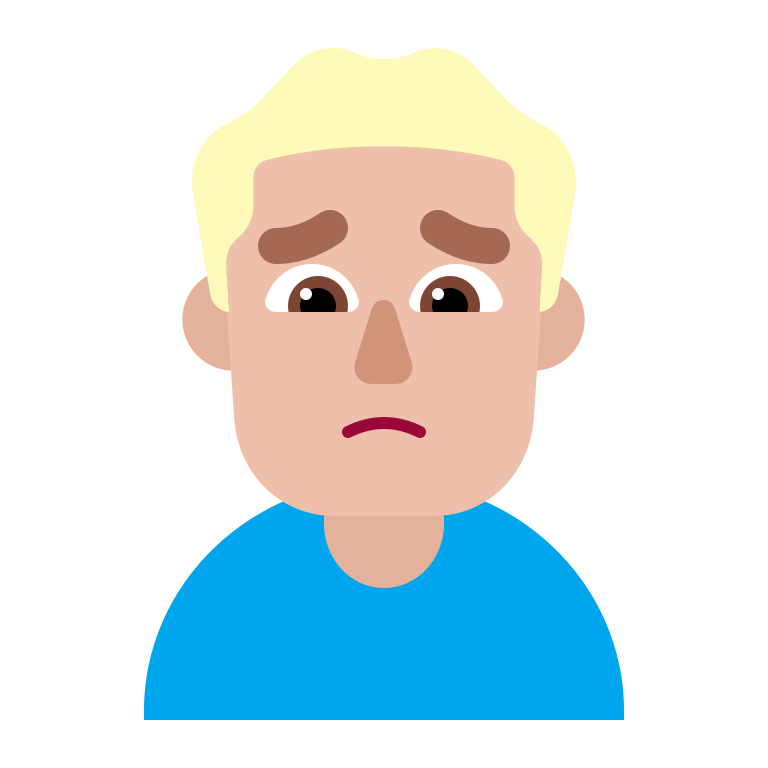
man frowning flat  light